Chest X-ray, PA view. Patient: 45 years old, sex M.
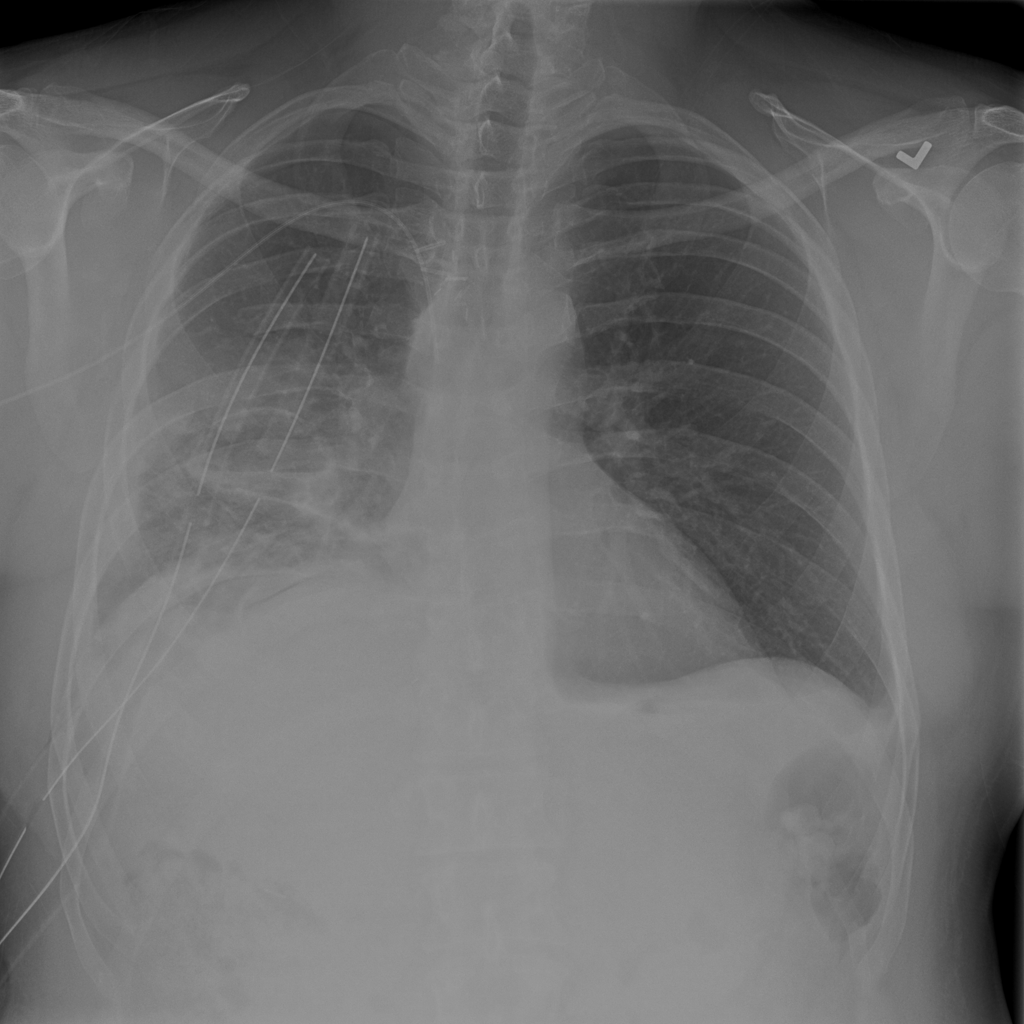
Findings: Effusion